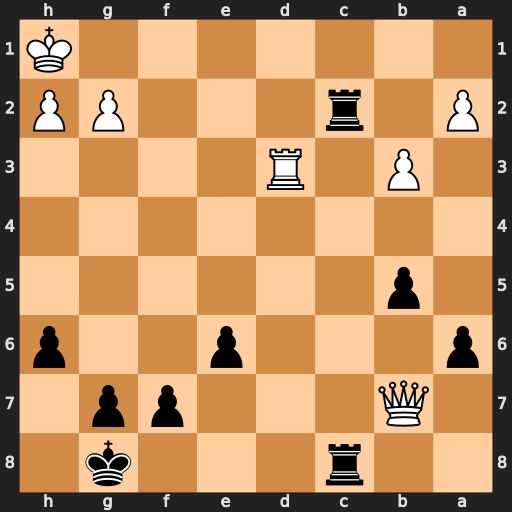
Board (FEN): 2r3k1/1Q3pp1/p3p2p/1p6/8/1P1R4/P1r3PP/7K
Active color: b
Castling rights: -
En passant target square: -
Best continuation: Rc1+ Rd1 Rxd1#